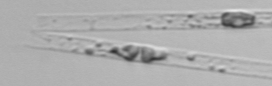
Label: Dactyliosolen_blavyanus